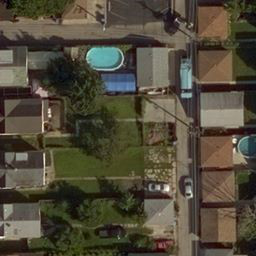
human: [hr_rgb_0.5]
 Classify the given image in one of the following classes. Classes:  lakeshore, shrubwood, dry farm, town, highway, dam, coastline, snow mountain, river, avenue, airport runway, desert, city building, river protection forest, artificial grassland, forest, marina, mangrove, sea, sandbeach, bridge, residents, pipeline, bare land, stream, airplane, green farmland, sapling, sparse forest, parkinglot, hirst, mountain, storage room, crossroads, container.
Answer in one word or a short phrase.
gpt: residents